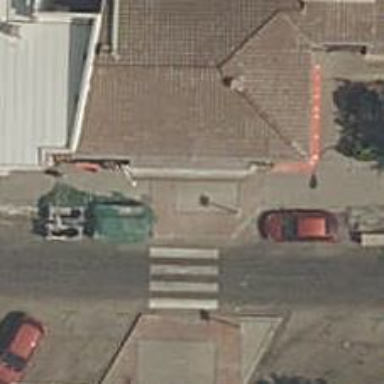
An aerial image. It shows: Sidewalk made of paving stones.